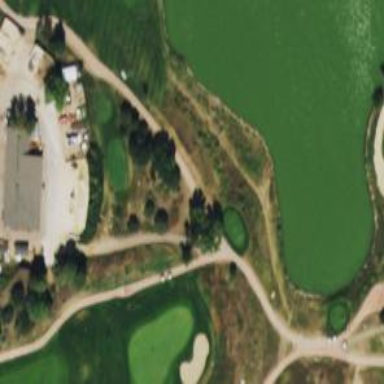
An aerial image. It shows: Path for golf carts.